Question: I have installed React Native Vector Icons, I have changed the 'android/app/build.gradle adding apply from: "../../node_modules/react-native-vector-icons/fonts.gradle"'.
When I try to import icons in the file (for example):
'''
import React from 'react';
import {StatusBar, StyleSheet, Text, FlatList, View, TextInput, Button} from 'react-native';
import { Ionicons } from "react-native-vector-icons/MaterialIcons";
const HomeScreen = () => {
return (
<View style={styles.page}>
<Ionicons name="ios-camera-reverse" />
</View>
);
};
export default HomeScreen;
'''

I have installed React Native Vector Icons, I have changed the android/app/build.gradle adding .
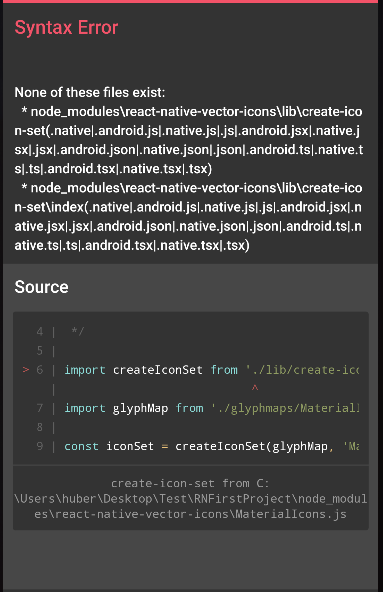
Answer: Try to change Import:
'''
import Ionicons from "react-native-vector-icons/MaterialIcons";
'''
check default import here: <URL>